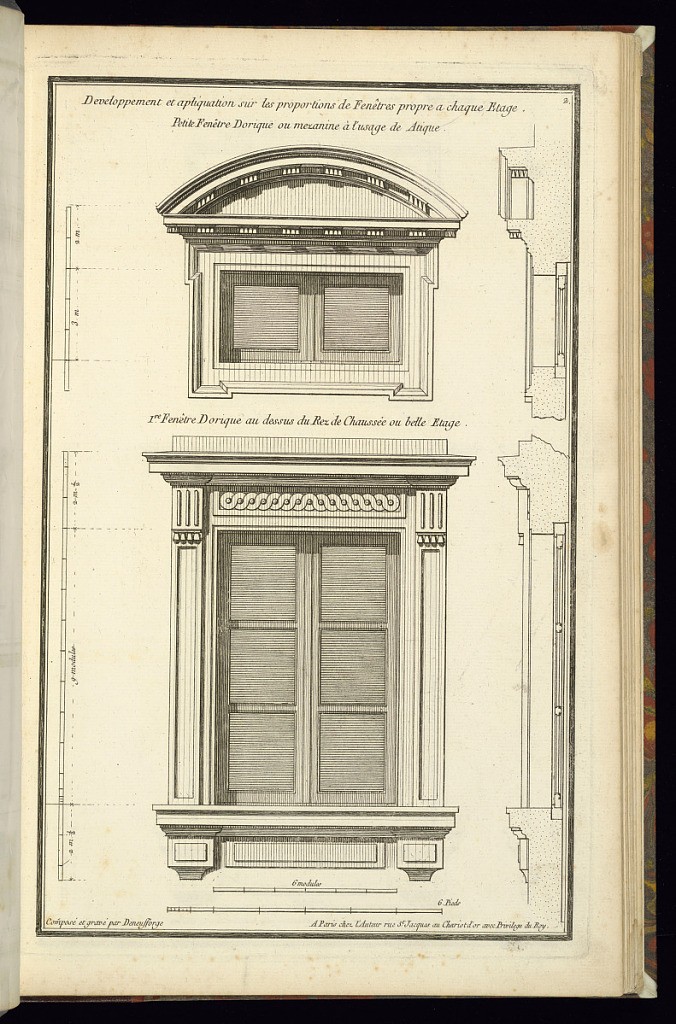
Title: Developpement et apliquation sur les proportions de Fenêtres propre a chaque Etage: Petite Fenêtre Dorique ou mezanine à l'usage de Atique [et] Ire. Fenêtre Dorique au dessus du Rez de Chausée ou belle Etage
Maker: Jean-François de Neufforge, Flemish, 1714–1791
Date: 1768
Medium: Engraving on paper
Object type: Print
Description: Designs for two windows, one for an attic, the other for a ground floor, decorated according to the principles of the Doric Order. The plate is signed and numbered.